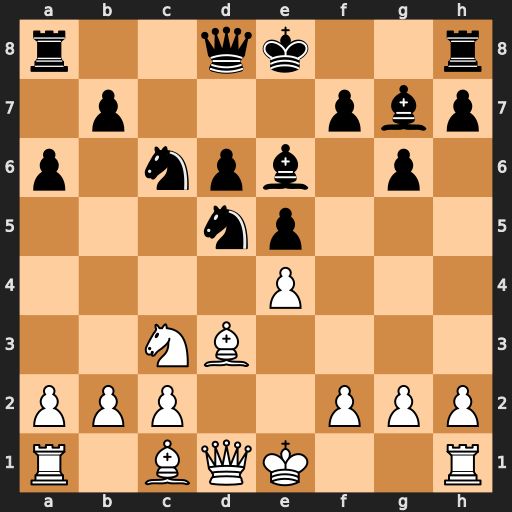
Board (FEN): r2qk2r/1p3pbp/p1npb1p1/3np3/4P3/2NB4/PPP2PPP/R1BQK2R
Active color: w
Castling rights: KQkq
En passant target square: -
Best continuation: exd5 Bxd5 Nxd5 Qa5+ Nc3